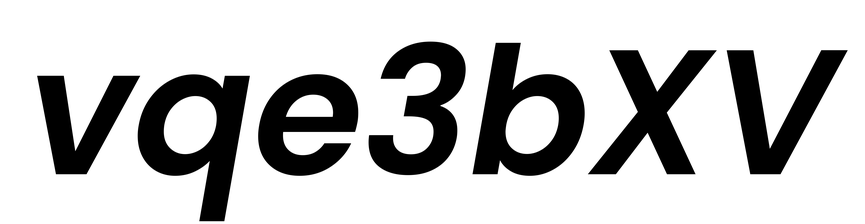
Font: Poppins-SemiBoldItalic